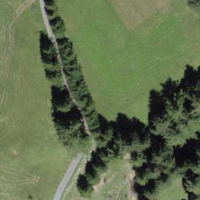
EUNIS habitat code: 24
Species observed at this site:
Cyaniris semiargus
Erynnis tages